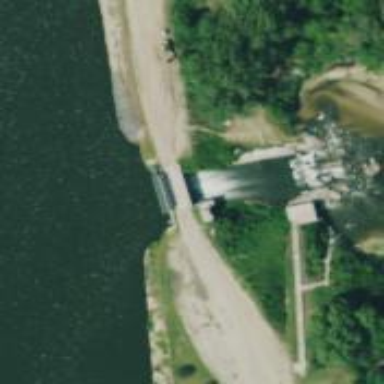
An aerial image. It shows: Dam along waterway.